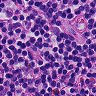
Metastatic tissue present: no